Question: I wish to specify the regions in this plot by adding boxes with the marked regions and intercepts running through the x and y axes, which I generated using ggplot2 for the data <URL>
'''
p <- ggplot(data, aes(Res1,Res2,fill=Val)) +
geom_tile() +
scale_fill_gradient(low="white", high="blue") +
theme_bw() +
labs(x="Residue", y="Residue") +
theme(axis.text.y = element_text(face="bold",size=11),
panel.background = element_blank(),
legend.position="bottom",
axis.title=element_text(face="bold",size=14),
axis.ticks=element_blank(),
panel.grid.minor=element_blank(),
panel.grid.major=element_blank(),
axis.text.x = element_text(face="bold",size=11)) +
scale_colour_hue(l=40) +
scale_x_continuous(expand=c(0,0))
'''

The regions are [1:5=M1; 6:11=M2; 12:15=M3; 16:30=M4]
I. One way is either adding blocks at the end of axes for which I tried using geom_rect command, but I always find one or other error. I tried things as:
'''
Df <- data.frame(x1=c(1,6,12,16),
x2=c(5,11,15,30),
t=c("M1", "M2", "M3", "M4"))
p + geom_rect(data=Df,
aes(xmin=x1,xmax=x2,ymax=1,ymin=2,fill=t)) +
scale_fill_manual(values=c("red", "blue", "green", "black"))
'''
I get errors like: Scaling continuous to discrete or vice verse if I try to change the scale. If I specify y1,y2 values in Df as y1=c(1,1,1,1) and y2=c(2,2,2,2). I get errors as:
Aesthetics must either be length one, or the same length as the dataProblems.
I am probably doing wrong with geom_rect, since this is first time I am using. I wish to specify boxes at the end of x-axis (If below value y=1, it will be much nicer as it will not hide the actual plots) and right to the y2-axis and then draw xintercepts and yintercepts.
II. If I forget about geom_rect for a while and try to use intercepts as markers, for instance the following code as:
'''
p <- ggplot(data=mydata, aes(Res1,Res2,fill=Val)) +
geom_tile() +
scale_fill_gradient2(low="red", high="blue") +
theme_bw() +
labs(x="Residue", y="Residue") +
theme(axis.text.y = element_text(face="bold",size=11),
panel.background =element_blank(),
legend.position="bottom",
axis.title=element_text(face="bold",size=14),
axis.ticks=element_blank(),
panel.grid.minor=element_blank(),
panel.grid.major=element_blank(),
axis.text.x = element_text(face="bold",size=11)) +
scale_colour_hue(l=40) +
scale_x_continuous(expand=c(0,0)) +
scale_y_continuous(expand=c(0,0)) +
geom_vline(aes(xintercept=Dom1), linetype="solid", colour="black", size=0.7)+
geom_hline(aes(yintercept=Dom2), linetype="solid", colour="black", size=0.7)
'''
I get error as:Error: Discrete value supplied to continuous scale. I know I am missing here something. but I am not able to see what. I do not very good knowledge of R, but I like it for analysis and plots, and wish to discover more. There may be other easier way to plot such plots. Any help is appreciated!
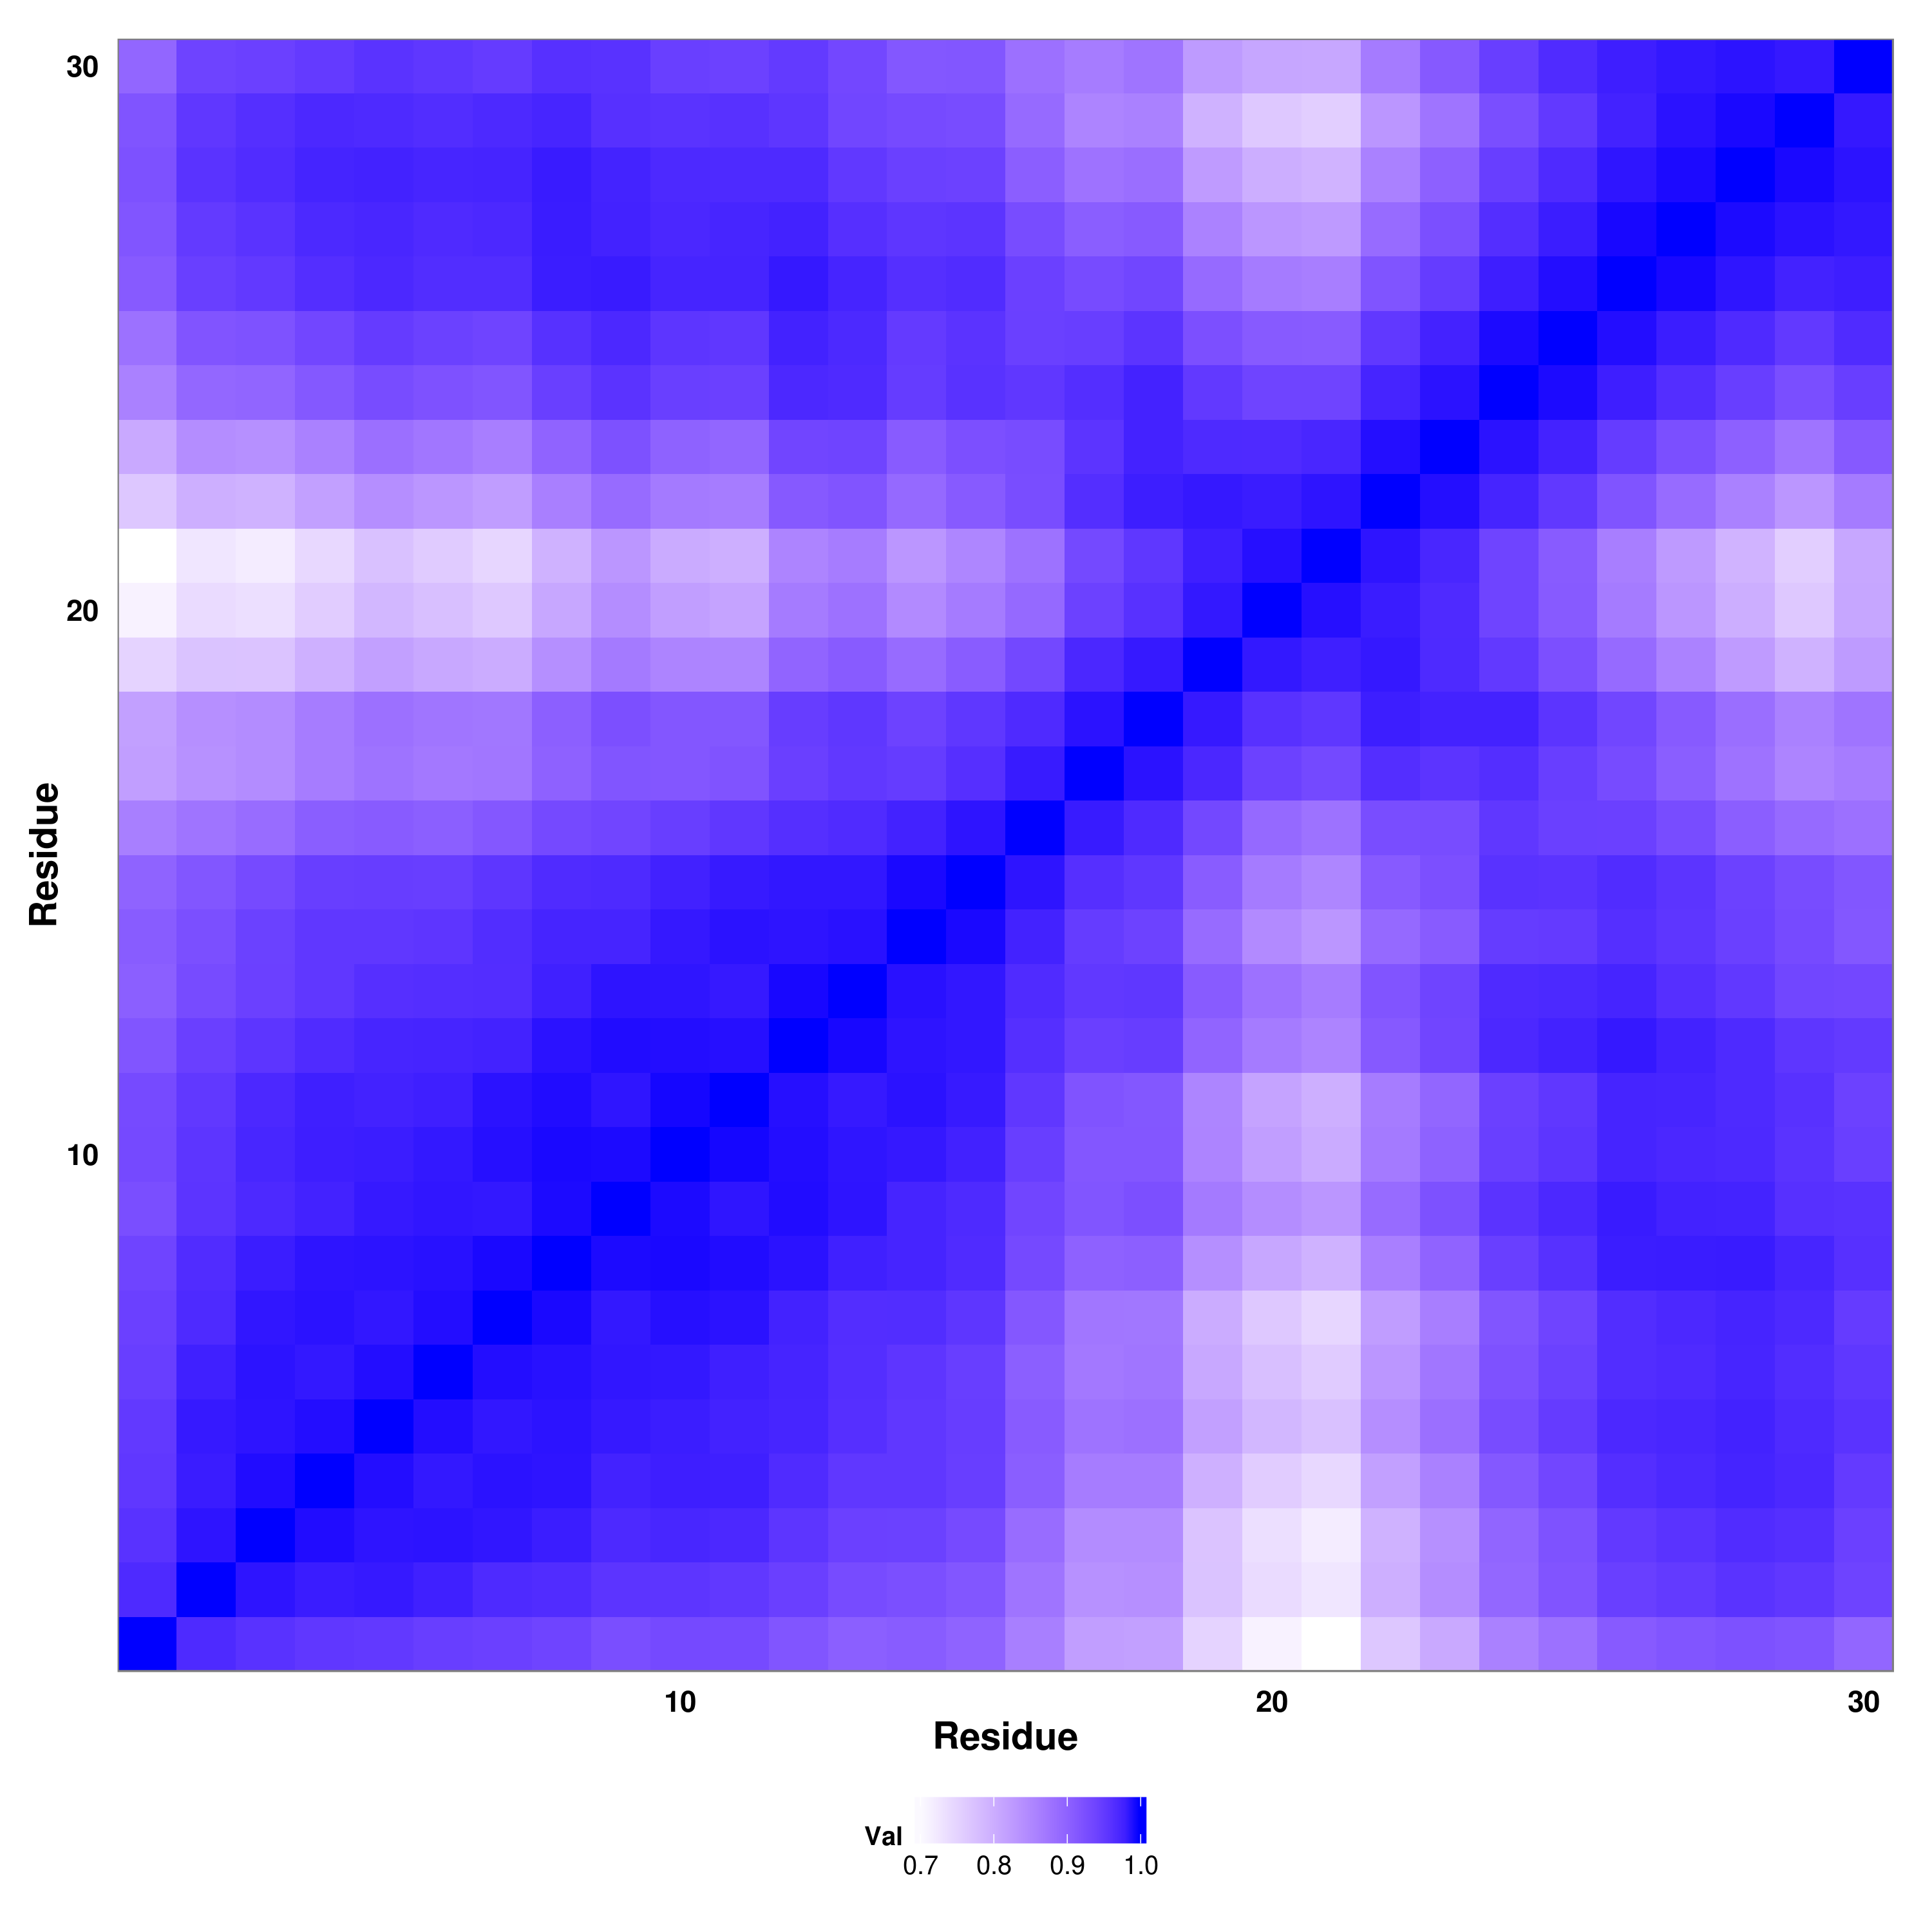
Answer: I'll inline your data
'''
data <- read.csv(text=
"Dom1,Res1,Dom2,Res2,Val
M1,1,M1,1,1
M1,1,M1,2,0.96978
M1,1,M1,3,0.961
M1,1,M1,4,0.95495
M1,1,M1,5,0.9525
M1,1,M2,6,0.94745
M1,1,M2,7,0.9439
M1,1,M2,8,0.93963
M1,1,M2,9,0.92747
M1,1,M2,10,0.93275
M1,1,M2,11,0.93267
M1,1,M3,12,0.91837
M1,1,M3,13,0.90537
M1,1,M3,14,0.90913
M1,1,M3,15,0.8998
M1,1,M4,16,0.86228
M1,1,M4,17,0.82022
M1,1,M4,18,0.81726
M1,1,M4,19,0.74939
M1,1,M4,20,0.70877
M1,1,M4,21,0.69285
M1,1,M4,22,0.76588
M1,1,M4,23,0.80563
M1,1,M4,24,0.86017
M1,1,M4,25,0.88171
M1,1,M4,26,0.91169
M1,1,M4,27,0.91854
M1,1,M4,28,0.92305
M1,1,M4,29,0.91976
M1,1,M4,30,0.89547
M1,2,M1,1,0.96978
M1,2,M1,2,1
M1,2,M1,3,0.98903
M1,2,M1,4,0.98303
M1,2,M1,5,0.98538
M1,2,M2,6,0.97958
M1,2,M2,7,0.96968
M1,2,M2,8,0.96762
M1,2,M2,9,0.95869
M1,2,M2,10,0.95757
M1,2,M2,11,0.95369
M1,2,M3,12,0.94539
M1,2,M3,13,0.93139
M1,2,M3,14,0.9261
M1,2,M3,15,0.9172
M1,2,M4,16,0.87634
M1,2,M4,17,0.83872
M1,2,M4,18,0.84047
M1,2,M4,19,0.77153
M1,2,M4,20,0.7397
M1,2,M4,21,0.7247
M1,2,M4,22,0.79714
M1,2,M4,23,0.84296
M1,2,M4,24,0.89441
M1,2,M4,25,0.91888
M1,2,M4,26,0.94585
M1,2,M4,27,0.95228
M1,2,M4,28,0.96027
M1,2,M4,29,0.95493
M1,2,M4,30,0.94091
M1,3,M1,1,0.961
M1,3,M1,2,0.98903
M1,3,M1,3,1
M1,3,M1,4,0.99413
M1,3,M1,5,0.98892
M1,3,M2,6,0.9895
M1,3,M2,7,0.98794
M1,3,M2,8,0.98202
M1,3,M2,9,0.9704
M1,3,M2,10,0.97422
M1,3,M2,11,0.97159
M1,3,M3,12,0.95773
M1,3,M3,13,0.9439
M1,3,M3,14,0.94324
M1,3,M3,15,0.93204
M1,3,M4,16,0.88796
M1,3,M4,17,0.84515
M1,3,M4,18,0.84437
M1,3,M4,19,0.77076
M1,3,M4,20,0.73403
M1,3,M4,21,0.71655
M1,3,M4,22,0.79334
M1,3,M4,23,0.83953
M1,3,M4,24,0.89654
M1,3,M4,25,0.92172
M1,3,M4,26,0.95241
M1,3,M4,27,0.96009
M1,3,M4,28,0.96823
M1,3,M4,29,0.96464
M1,3,M4,30,0.94389
M1,4,M1,1,0.95495
M1,4,M1,2,0.98303
M1,4,M1,3,0.99413
M1,4,M1,4,1
M1,4,M1,5,0.99329
M1,4,M2,6,0.98668
M1,4,M2,7,0.99031
M1,4,M2,8,0.98878
M1,4,M2,9,0.97758
M1,4,M2,10,0.98115
M1,4,M2,11,0.98042
M1,4,M3,12,0.96877
M1,4,M3,13,0.95534
M1,4,M3,14,0.95546
M1,4,M3,15,0.94651
M1,4,M4,16,0.90653
M1,4,M4,17,0.86694
M1,4,M4,18,0.8655
M1,4,M4,19,0.79593
M1,4,M4,20,0.75875
M1,4,M4,21,0.74233
M1,4,M4,22,0.81732
M1,4,M4,23,0.85983
M1,4,M4,24,0.91437
M1,4,M4,25,0.93693
M1,4,M4,26,0.96472
M1,4,M4,27,0.97103
M1,4,M4,28,0.97578
M1,4,M4,29,0.97189
M1,4,M4,30,0.95132
M1,5,M1,1,0.9525
M1,5,M1,2,0.98538
M1,5,M1,3,0.98892
M1,5,M1,4,0.99329
M1,5,M1,5,1
M1,5,M2,6,0.9935
M1,5,M2,7,0.98689
M1,5,M2,8,0.98966
M1,5,M2,9,0.98515
M1,5,M2,10,0.98223
M1,5,M2,11,0.97775
M1,5,M3,12,0.97485
M1,5,M3,13,0.96356
M1,5,M3,14,0.95521
M1,5,M3,15,0.94754
M1,5,M4,16,0.90973
M1,5,M4,17,0.87846
M1,5,M4,18,0.88207
M1,5,M4,19,0.81775
M1,5,M4,20,0.78753
M1,5,M4,21,0.77318
M1,5,M4,22,0.84131
M1,5,M4,23,0.8833
M1,5,M4,24,0.92981
M1,5,M4,25,0.9501
M1,5,M4,26,0.9716
M1,5,M4,27,0.97375
M1,5,M4,28,0.97814
M1,5,M4,29,0.96984
M1,5,M4,30,0.95995
M2,6,M1,1,0.94745
M2,6,M1,2,0.97958
M2,6,M1,3,0.9895
M2,6,M1,4,0.98668
M2,6,M1,5,0.9935
M2,6,M2,6,1
M2,6,M2,7,0.99306
M2,6,M2,8,0.99169
M2,6,M2,9,0.98767
M2,6,M2,10,0.9865
M2,6,M2,11,0.9804
M2,6,M3,12,0.97537
M2,6,M3,13,0.96499
M2,6,M3,14,0.9568
M2,6,M3,15,0.9467
M2,6,M4,16,0.90541
M2,6,M4,17,0.8711
M2,6,M4,18,0.87525
M2,6,M4,19,0.80727
M2,6,M4,20,0.77667
M2,6,M4,21,0.76068
M2,6,M4,22,0.83033
M2,6,M4,23,0.87392
M2,6,M4,24,0.92271
M2,6,M4,25,0.9437
M2,6,M4,26,0.96695
M2,6,M4,27,0.96902
M2,6,M4,28,0.97511
M2,6,M4,29,0.96654
M2,6,M4,30,0.95583
M2,7,M1,1,0.9439
M2,7,M1,2,0.96968
M2,7,M1,3,0.98794
M2,7,M1,4,0.99031
M2,7,M1,5,0.98689
M2,7,M2,6,0.99306
M2,7,M2,7,1
M2,7,M2,8,0.99596
M2,7,M2,9,0.98631
M2,7,M2,10,0.99185
M2,7,M2,11,0.99026
M2,7,M3,12,0.97789
M2,7,M3,13,0.96633
M2,7,M3,14,0.96697
M2,7,M3,15,0.95647
M2,7,M4,16,0.91496
M2,7,M4,17,0.87383
M2,7,M4,18,0.87323
M2,7,M4,19,0.80191
M2,7,M4,20,0.76401
M2,7,M4,21,0.74644
M2,7,M4,22,0.82167
M2,7,M4,23,0.86321
M2,7,M4,24,0.9184
M2,7,M4,25,0.93946
M2,7,M4,26,0.96688
M2,7,M4,27,0.97145
M2,7,M4,28,0.97573
M2,7,M4,29,0.97072
M2,7,M4,30,0.94998
M2,8,M1,1,0.93963
M2,8,M1,2,0.96762
M2,8,M1,3,0.98202
M2,8,M1,4,0.98878
M2,8,M1,5,0.98966
M2,8,M2,6,0.99169
M2,8,M2,7,0.99596
M2,8,M2,8,1
M2,8,M2,9,0.99523
M2,8,M2,10,0.99574
M2,8,M2,11,0.99373
M2,8,M3,12,0.99001
M2,8,M3,13,0.97997
M2,8,M3,14,0.97528
M2,8,M3,15,0.96843
M2,8,M4,16,0.93284
M2,8,M4,17,0.90178
M2,8,M4,18,0.90388
M2,8,M4,19,0.841
M2,8,M4,20,0.80839
M2,8,M4,21,0.79371
M2,8,M4,22,0.86173
M2,8,M4,23,0.89918
M2,8,M4,24,0.94565
M2,8,M4,25,0.96259
M2,8,M4,26,0.98234
M2,8,M4,27,0.98276
M2,8,M4,28,0.98332
M2,8,M4,29,0.97506
M2,8,M4,30,0.96287
M2,9,M1,1,0.92747
M2,9,M1,2,0.95869
M2,9,M1,3,0.9704
M2,9,M1,4,0.97758
M2,9,M1,5,0.98515
M2,9,M2,6,0.98767
M2,9,M2,7,0.98631
M2,9,M2,8,0.99523
M2,9,M2,9,1
M2,9,M2,10,0.99509
M2,9,M2,11,0.98827
M2,9,M3,12,0.99414
M2,9,M3,13,0.98894
M2,9,M3,14,0.97556
M2,9,M3,15,0.96971
M2,9,M4,16,0.93824
M2,9,M4,17,0.91811
M2,9,M4,18,0.92493
M2,9,M4,19,0.86931
M2,9,M4,20,0.84365
M2,9,M4,21,0.83023
M2,9,M4,22,0.88902
M2,9,M4,23,0.92319
M2,9,M4,24,0.95974
M2,9,M4,25,0.97195
M2,9,M4,26,0.98335
M2,9,M4,27,0.97789
M2,9,M4,28,0.97676
M2,9,M4,29,0.96309
M2,9,M4,30,0.96077
M2,10,M1,1,0.93275
M2,10,M1,2,0.95757
M2,10,M1,3,0.97422
M2,10,M1,4,0.98115
M2,10,M1,5,0.98223
M2,10,M2,6,0.9865
M2,10,M2,7,0.99185
M2,10,M2,8,0.99574
M2,10,M2,9,0.99509
M2,10,M2,10,1
M2,10,M2,11,0.99688
M2,10,M3,12,0.99342
M2,10,M3,13,0.98857
M2,10,M3,14,0.98596
M2,10,M3,15,0.97828
M2,10,M4,16,0.94678
M2,10,M4,17,0.91647
M2,10,M4,18,0.91665
M2,10,M4,19,0.85547
M2,10,M4,20,0.82011
M2,10,M4,21,0.80339
M2,10,M4,22,0.8691
M2,10,M4,23,0.90119
M2,10,M4,24,0.94588
M2,10,M4,25,0.95783
M2,10,M4,26,0.97557
M2,10,M4,27,0.9725
M2,10,M4,28,0.9704
M2,10,M4,29,0.9598
M2,10,M4,30,0.94594
M2,11,M1,1,0.93267
M2,11,M1,2,0.95369
M2,11,M1,3,0.97159
M2,11,M1,4,0.98042
M2,11,M1,5,0.97775
M2,11,M2,6,0.9804
M2,11,M2,7,0.99026
M2,11,M2,8,0.99373
M2,11,M2,9,0.98827
M2,11,M2,10,0.99688
M2,11,M2,11,1
M2,11,M3,12,0.99232
M2,11,M3,13,0.98524
M2,11,M3,14,0.99025
M2,11,M3,15,0.98449
M2,11,M4,16,0.95538
M2,11,M4,17,0.92026
M2,11,M4,18,0.9161
M2,11,M4,19,0.85421
M2,11,M4,20,0.81338
M2,11,M4,21,0.79707
M2,11,M4,22,0.86638
M2,11,M4,23,0.89584
M2,11,M4,24,0.944
M2,11,M4,25,0.95543
M2,11,M4,26,0.97567
M2,11,M4,27,0.97457
M2,11,M4,28,0.96988
M2,11,M4,29,0.96203
M2,11,M4,30,0.94264
M3,12,M1,1,0.91837
M3,12,M1,2,0.94539
M3,12,M1,3,0.95773
M3,12,M1,4,0.96877
M3,12,M1,5,0.97485
M3,12,M2,6,0.97537
M3,12,M2,7,0.97789
M3,12,M2,8,0.99001
M3,12,M2,9,0.99414
M3,12,M2,10,0.99342
M3,12,M2,11,0.99232
M3,12,M3,12,1
M3,12,M3,13,0.99641
M3,12,M3,14,0.98901
M3,12,M3,15,0.98706
M3,12,M4,16,0.96429
M3,12,M4,17,0.94535
M3,12,M4,18,0.94785
M3,12,M4,19,0.8978
M3,12,M4,20,0.86789
M3,12,M4,21,0.8554
M3,12,M4,22,0.91214
M3,12,M4,23,0.93765
M3,12,M4,24,0.97157
M3,12,M4,25,0.97767
M3,12,M4,26,0.98592
M3,12,M4,27,0.97795
M3,12,M4,28,0.97018
M3,12,M4,29,0.95611
M3,12,M4,30,0.95205
M3,13,M1,1,0.90537
M3,13,M1,2,0.93139
M3,13,M1,3,0.9439
M3,13,M1,4,0.95534
M3,13,M1,5,0.96356
M3,13,M2,6,0.96499
M3,13,M2,7,0.96633
M3,13,M2,8,0.97997
M3,13,M2,9,0.98894
M3,13,M2,10,0.98857
M3,13,M2,11,0.98524
M3,13,M3,12,0.99641
M3,13,M3,13,1
M3,13,M3,14,0.99048
M3,13,M3,15,0.98738
M3,13,M4,16,0.96857
M3,13,M4,17,0.95385
M3,13,M4,18,0.95585
M3,13,M4,19,0.90949
M3,13,M4,20,0.88043
M3,13,M4,21,0.86682
M3,13,M4,22,0.91879
M3,13,M4,23,0.94
M3,13,M4,24,0.96954
M3,13,M4,25,0.97128
M3,13,M4,26,0.97571
M3,13,M4,27,0.9638
M3,13,M4,28,0.95421
M3,13,M4,29,0.93712
M3,13,M4,30,0.93551
M3,14,M1,1,0.90913
M3,14,M1,2,0.9261
M3,14,M1,3,0.94324
M3,14,M1,4,0.95546
M3,14,M1,5,0.95521
M3,14,M2,6,0.9568
M3,14,M2,7,0.96697
M3,14,M2,8,0.97528
M3,14,M2,9,0.97556
M3,14,M2,10,0.98596
M3,14,M2,11,0.99025
M3,14,M3,12,0.98901
M3,14,M3,13,0.99048
M3,14,M3,14,1
M3,14,M3,15,0.9956
M3,14,M4,16,0.97773
M3,14,M4,17,0.94934
M3,14,M4,18,0.94178
M3,14,M4,19,0.88907
M3,14,M4,20,0.8468
M3,14,M4,21,0.83041
M3,14,M4,22,0.89185
M3,14,M4,23,0.90976
M3,14,M4,24,0.94992
M3,14,M4,25,0.95151
M3,14,M4,26,0.96424
M3,14,M4,27,0.95644
M3,14,M4,28,0.94461
M3,14,M4,29,0.93261
M3,14,M4,30,0.91578
M3,15,M1,1,0.8998
M3,15,M1,2,0.9172
M3,15,M1,3,0.93204
M3,15,M1,4,0.94651
M3,15,M1,5,0.94754
M3,15,M2,6,0.9467
M3,15,M2,7,0.95647
M3,15,M2,8,0.96843
M3,15,M2,9,0.96971
M3,15,M2,10,0.97828
M3,15,M2,11,0.98449
M3,15,M3,12,0.98706
M3,15,M3,13,0.98738
M3,15,M3,14,0.9956
M3,15,M3,15,1
M3,15,M4,16,0.98866
M3,15,M4,17,0.96347
M3,15,M4,18,0.9556
M3,15,M4,19,0.90871
M3,15,M4,20,0.86702
M3,15,M4,21,0.85323
M3,15,M4,22,0.91121
M3,15,M4,23,0.92495
M3,15,M4,24,0.96045
M3,15,M4,25,0.95922
M3,15,M4,26,0.96765
M3,15,M4,27,0.95831
M3,15,M4,28,0.94274
M3,15,M4,29,0.93018
M3,15,M4,30,0.91711
M4,16,M1,1,0.86228
M4,16,M1,2,0.87634
M4,16,M1,3,0.88796
M4,16,M1,4,0.90653
M4,16,M1,5,0.90973
M4,16,M2,6,0.90541
M4,16,M2,7,0.91496
M4,16,M2,8,0.93284
M4,16,M2,9,0.93824
M4,16,M2,10,0.94678
M4,16,M2,11,0.95538
M4,16,M3,12,0.96429
M4,16,M3,13,0.96857
M4,16,M3,14,0.97773
M4,16,M3,15,0.98866
M4,16,M4,16,1
M4,16,M4,17,0.98408
M4,16,M4,18,0.96932
M4,16,M4,19,0.93492
M4,16,M4,20,0.8919
M4,16,M4,21,0.87955
M4,16,M4,22,0.92844
M4,16,M4,23,0.92968
M4,16,M4,24,0.95523
M4,16,M4,25,0.94458
M4,16,M4,26,0.94434
M4,16,M4,27,0.92923
M4,16,M4,28,0.90579
M4,16,M4,29,0.89019
M4,16,M4,30,0.88223
M4,17,M1,1,0.82022
M4,17,M1,2,0.83872
M4,17,M1,3,0.84515
M4,17,M1,4,0.86694
M4,17,M1,5,0.87846
M4,17,M2,6,0.8711
M4,17,M2,7,0.87383
M4,17,M2,8,0.90178
M4,17,M2,9,0.91811
M4,17,M2,10,0.91647
M4,17,M2,11,0.92026
M4,17,M3,12,0.94535
M4,17,M3,13,0.95385
M4,17,M3,14,0.94934
M4,17,M3,15,0.96347
M4,17,M4,16,0.98408
M4,17,M4,17,1
M4,17,M4,18,0.99011
M4,17,M4,19,0.9725
M4,17,M4,20,0.94278
M4,17,M4,21,0.9338
M4,17,M4,22,0.96488
M4,17,M4,23,0.95881
M4,17,M4,24,0.96509
M4,17,M4,25,0.94652
M4,17,M4,26,0.93044
M4,17,M4,27,0.90666
M4,17,M4,28,0.87884
M4,17,M4,29,0.85584
M4,17,M4,30,0.86649
M4,18,M1,1,0.81726
M4,18,M1,2,0.84047
M4,18,M1,3,0.84437
M4,18,M1,4,0.8655
M4,18,M1,5,0.88207
M4,18,M2,6,0.87525
M4,18,M2,7,0.87323
M4,18,M2,8,0.90388
M4,18,M2,9,0.92493
M4,18,M2,10,0.91665
M4,18,M2,11,0.9161
M4,18,M3,12,0.94785
M4,18,M3,13,0.95585
M4,18,M3,14,0.94178
M4,18,M3,15,0.9556
M4,18,M4,16,0.96932
M4,18,M4,17,0.99011
M4,18,M4,18,1
M4,18,M4,19,0.98495
M4,18,M4,20,0.96178
M4,18,M4,21,0.95605
M4,18,M4,22,0.98137
M4,18,M4,23,0.9775
M4,18,M4,24,0.9773
M4,18,M4,25,0.95858
M4,18,M4,26,0.93733
M4,18,M4,27,0.91134
M4,18,M4,28,0.88493
M4,18,M4,29,0.85915
M4,18,M4,30,0.8772
M4,19,M1,1,0.74939
M4,19,M1,2,0.77153
M4,19,M1,3,0.77076
M4,19,M1,4,0.79593
M4,19,M1,5,0.81775
M4,19,M2,6,0.80727
M4,19,M2,7,0.80191
M4,19,M2,8,0.841
M4,19,M2,9,0.86931
M4,19,M2,10,0.85547
M4,19,M2,11,0.85421
M4,19,M3,12,0.8978
M4,19,M3,13,0.90949
M4,19,M3,14,0.88907
M4,19,M3,15,0.90871
M4,19,M4,16,0.93492
M4,19,M4,17,0.9725
M4,19,M4,18,0.98495
M4,19,M4,19,1
M4,19,M4,20,0.98667
M4,19,M4,21,0.98027
M4,19,M4,22,0.98592
M4,19,M4,23,0.96974
M4,19,M4,24,0.95275
M4,19,M4,25,0.925
M4,19,M4,26,0.89054
M4,19,M4,27,0.85738
M4,19,M4,28,0.82441
M4,19,M4,29,0.79389
M4,19,M4,30,0.82522
M4,20,M1,1,0.70877
M4,20,M1,2,0.7397
M4,20,M1,3,0.73403
M4,20,M1,4,0.75875
M4,20,M1,5,0.78753
M4,20,M2,6,0.77667
M4,20,M2,7,0.76401
M4,20,M2,8,0.80839
M4,20,M2,9,0.84365
M4,20,M2,10,0.82011
M4,20,M2,11,0.81338
M4,20,M3,12,0.86789
M4,20,M3,13,0.88043
M4,20,M3,14,0.8468
M4,20,M3,15,0.86702
M4,20,M4,16,0.8919
M4,20,M4,17,0.94278
M4,20,M4,18,0.96178
M4,20,M4,19,0.98667
M4,20,M4,20,1
M4,20,M4,21,0.99181
M4,20,M4,22,0.98307
M4,20,M4,23,0.96908
M4,20,M4,24,0.94001
M4,20,M4,25,0.91142
M4,20,M4,26,0.86788
M4,20,M4,27,0.83072
M4,20,M4,28,0.79916
M4,20,M4,29,0.76409
M4,20,M4,30,0.81011
M4,21,M1,1,0.69285
M4,21,M1,2,0.7247
M4,21,M1,3,0.71655
M4,21,M1,4,0.74233
M4,21,M1,5,0.77318
M4,21,M2,6,0.76068
M4,21,M2,7,0.74644
M4,21,M2,8,0.79371
M4,21,M2,9,0.83023
M4,21,M2,10,0.80339
M4,21,M2,11,0.79707
M4,21,M3,12,0.8554
M4,21,M3,13,0.86682
M4,21,M3,14,0.83041
M4,21,M3,15,0.85323
M4,21,M4,16,0.87955
M4,21,M4,17,0.9338
M4,21,M4,18,0.95605
M4,21,M4,19,0.98027
M4,21,M4,20,0.99181
M4,21,M4,21,1
M4,21,M4,22,0.98879
M4,21,M4,23,0.97357
M4,21,M4,24,0.93962
M4,21,M4,25,0.91034
M4,21,M4,26,0.86294
M4,21,M4,27,0.8256
M4,21,M4,28,0.79203
M4,21,M4,29,0.75696
M4,21,M4,30,0.80857
M4,22,M1,1,0.76588
M4,22,M1,2,0.79714
M4,22,M1,3,0.79334
M4,22,M1,4,0.81732
M4,22,M1,5,0.84131
M4,22,M2,6,0.83033
M4,22,M2,7,0.82167
M4,22,M2,8,0.86173
M4,22,M2,9,0.88902
M4,22,M2,10,0.8691
M4,22,M2,11,0.86638
M4,22,M3,12,0.91214
M4,22,M3,13,0.91879
M4,22,M3,14,0.89185
M4,22,M3,15,0.91121
M4,22,M4,16,0.92844
M4,22,M4,17,0.96488
M4,22,M4,18,0.98137
M4,22,M4,19,0.98592
M4,22,M4,20,0.98307
M4,22,M4,21,0.98879
M4,22,M4,22,1
M4,22,M4,23,0.99289
M4,22,M4,24,0.9754
M4,22,M4,25,0.95364
M4,22,M4,26,0.91924
M4,22,M4,27,0.88961
M4,22,M4,28,0.85966
M4,22,M4,29,0.83075
M4,22,M4,30,0.86816
M4,23,M1,1,0.80563
M4,23,M1,2,0.84296
M4,23,M1,3,0.83953
M4,23,M1,4,0.85983
M4,23,M1,5,0.8833
M4,23,M2,6,0.87392
M4,23,M2,7,0.86321
M4,23,M2,8,0.89918
M4,23,M2,9,0.92319
M4,23,M2,10,0.90119
M4,23,M2,11,0.89584
M4,23,M3,12,0.93765
M4,23,M3,13,0.94
M4,23,M3,14,0.90976
M4,23,M3,15,0.92495
M4,23,M4,16,0.92968
M4,23,M4,17,0.95881
M4,23,M4,18,0.9775
M4,23,M4,19,0.96974
M4,23,M4,20,0.96908
M4,23,M4,21,0.97357
M4,23,M4,22,0.99289
M4,23,M4,23,1
M4,23,M4,24,0.99022
M4,23,M4,25,0.97749
M4,23,M4,26,0.94989
M4,23,M4,27,0.92555
M4,23,M4,28,0.90302
M4,23,M4,29,0.87667
M4,23,M4,30,0.91216
M4,24,M1,1,0.86017
M4,24,M1,2,0.89441
M4,24,M1,3,0.89654
M4,24,M1,4,0.91437
M4,24,M1,5,0.92981
M4,24,M2,6,0.92271
M4,24,M2,7,0.9184
M4,24,M2,8,0.94565
M4,24,M2,9,0.95974
M4,24,M2,10,0.94588
M4,24,M2,11,0.944
M4,24,M3,12,0.97157
M4,24,M3,13,0.96954
M4,24,M3,14,0.94992
M4,24,M3,15,0.96045
M4,24,M4,16,0.95523
M4,24,M4,17,0.96509
M4,24,M4,18,0.9773
M4,24,M4,19,0.95275
M4,24,M4,20,0.94001
M4,24,M4,21,0.93962
M4,24,M4,22,0.9754
M4,24,M4,23,0.99022
M4,24,M4,24,1
M4,24,M4,25,0.99504
M4,24,M4,26,0.98122
M4,24,M4,27,0.96475
M4,24,M4,28,0.94675
M4,24,M4,29,0.92681
M4,24,M4,30,0.94628
M4,25,M1,1,0.88171
M4,25,M1,2,0.91888
M4,25,M1,3,0.92172
M4,25,M1,4,0.93693
M4,25,M1,5,0.9501
M4,25,M2,6,0.9437
M4,25,M2,7,0.93946
M4,25,M2,8,0.96259
M4,25,M2,9,0.97195
M4,25,M2,10,0.95783
M4,25,M2,11,0.95543
M4,25,M3,12,0.97767
M4,25,M3,13,0.97128
M4,25,M3,14,0.95151
M4,25,M3,15,0.95922
M4,25,M4,16,0.94458
M4,25,M4,17,0.94652
M4,25,M4,18,0.95858
M4,25,M4,19,0.925
M4,25,M4,20,0.91142
M4,25,M4,21,0.91034
M4,25,M4,22,0.95364
M4,25,M4,23,0.97749
M4,25,M4,24,0.99504
M4,25,M4,25,1
M4,25,M4,26,0.993
M4,25,M4,27,0.98199
M4,25,M4,28,0.96948
M4,25,M4,29,0.95317
M4,25,M4,30,0.9689
M4,26,M1,1,0.91169
M4,26,M1,2,0.94585
M4,26,M1,3,0.95241
M4,26,M1,4,0.96472
M4,26,M1,5,0.9716
M4,26,M2,6,0.96695
M4,26,M2,7,0.96688
M4,26,M2,8,0.98234
M4,26,M2,9,0.98335
M4,26,M2,10,0.97557
M4,26,M2,11,0.97567
M4,26,M3,12,0.98592
M4,26,M3,13,0.97571
M4,26,M3,14,0.96424
M4,26,M3,15,0.96765
M4,26,M4,16,0.94434
M4,26,M4,17,0.93044
M4,26,M4,18,0.93733
M4,26,M4,19,0.89054
M4,26,M4,20,0.86788
M4,26,M4,21,0.86294
M4,26,M4,22,0.91924
M4,26,M4,23,0.94989
M4,26,M4,24,0.98122
M4,26,M4,25,0.993
M4,26,M4,26,1
M4,26,M4,27,0.99621
M4,26,M4,28,0.98854
M4,26,M4,29,0.97795
M4,26,M4,30,0.98088
M4,27,M1,1,0.91854
M4,27,M1,2,0.95228
M4,27,M1,3,0.96009
M4,27,M1,4,0.97103
M4,27,M1,5,0.97375
M4,27,M2,6,0.96902
M4,27,M2,7,0.97145
M4,27,M2,8,0.98276
M4,27,M2,9,0.97789
M4,27,M2,10,0.9725
M4,27,M2,11,0.97457
M4,27,M3,12,0.97795
M4,27,M3,13,0.9638
M4,27,M3,14,0.95644
M4,27,M3,15,0.95831
M4,27,M4,16,0.92923
M4,27,M4,17,0.90666
M4,27,M4,18,0.91134
M4,27,M4,19,0.85738
M4,27,M4,20,0.83072
M4,27,M4,21,0.8256
M4,27,M4,22,0.88961
M4,27,M4,23,0.92555
M4,27,M4,24,0.96475
M4,27,M4,25,0.98199
M4,27,M4,26,0.99621
M4,27,M4,27,1
M4,27,M4,28,0.99535
M4,27,M4,29,0.99029
M4,27,M4,30,0.98643
M4,28,M1,1,0.92305
M4,28,M1,2,0.96027
M4,28,M1,3,0.96823
M4,28,M1,4,0.97578
M4,28,M1,5,0.97814
M4,28,M2,6,0.97511
M4,28,M2,7,0.97573
M4,28,M2,8,0.98332
M4,28,M2,9,0.97676
M4,28,M2,10,0.9704
M4,28,M2,11,0.96988
M4,28,M3,12,0.97018
M4,28,M3,13,0.95421
M4,28,M3,14,0.94461
M4,28,M3,15,0.94274
M4,28,M4,16,0.90579
M4,28,M4,17,0.87884
M4,28,M4,18,0.88493
M4,28,M4,19,0.82441
M4,28,M4,20,0.79916
M4,28,M4,21,0.79203
M4,28,M4,22,0.85966
M4,28,M4,23,0.90302
M4,28,M4,24,0.94675
M4,28,M4,25,0.96948
M4,28,M4,26,0.98854
M4,28,M4,27,0.99535
M4,28,M4,28,1
M4,28,M4,29,0.99585
M4,28,M4,30,0.98979
M4,29,M1,1,0.91976
M4,29,M1,2,0.95493
M4,29,M1,3,0.96464
M4,29,M1,4,0.97189
M4,29,M1,5,0.96984
M4,29,M2,6,0.96654
M4,29,M2,7,0.97072
M4,29,M2,8,0.97506
M4,29,M2,9,0.96309
M4,29,M2,10,0.9598
M4,29,M2,11,0.96203
M4,29,M3,12,0.95611
M4,29,M3,13,0.93712
M4,29,M3,14,0.93261
M4,29,M3,15,0.93018
M4,29,M4,16,0.89019
M4,29,M4,17,0.85584
M4,29,M4,18,0.85915
M4,29,M4,19,0.79389
M4,29,M4,20,0.76409
M4,29,M4,21,0.75696
M4,29,M4,22,0.83075
M4,29,M4,23,0.87667
M4,29,M4,24,0.92681
M4,29,M4,25,0.95317
M4,29,M4,26,0.97795
M4,29,M4,27,0.99029
M4,29,M4,28,0.99585
M4,29,M4,29,1
M4,29,M4,30,0.98616
M4,30,M1,1,0.89547
M4,30,M1,2,0.94091
M4,30,M1,3,0.94389
M4,30,M1,4,0.95132
M4,30,M1,5,0.95995
M4,30,M2,6,0.95583
M4,30,M2,7,0.94998
M4,30,M2,8,0.96287
M4,30,M2,9,0.96077
M4,30,M2,10,0.94594
M4,30,M2,11,0.94264
M4,30,M3,12,0.95205
M4,30,M3,13,0.93551
M4,30,M3,14,0.91578
M4,30,M3,15,0.91711
M4,30,M4,16,0.88223
M4,30,M4,17,0.86649
M4,30,M4,18,0.8772
M4,30,M4,19,0.82522
M4,30,M4,20,0.81011
M4,30,M4,21,0.80857
M4,30,M4,22,0.86816
M4,30,M4,23,0.91216
M4,30,M4,24,0.94628
M4,30,M4,25,0.9689
M4,30,M4,26,0.98088
M4,30,M4,27,0.98643
M4,30,M4,28,0.98979
M4,30,M4,29,0.98616
M4,30,M4,30,1")
'''
With that, I get the same plot you show.
You can add annotation bars like your first attempt with
'''
p +
annotate("rect", xmin=1, xmax=5, ymin=1, ymax=2, fill="red") +
annotate("rect", xmin=6, xmax=11, ymin=1, ymax=2, fill="blue") +
annotate("rect", xmin=12, xmax=15, ymin=1, ymax=2, fill="green") +
annotate("rect", xmin=16, xmax=30, ymin=1, ymax=2, fill="black")
'''
I used the 'xmin'/'xmax' values from your 'Df'.

For your second approach, I don't know what 'Dom1' and 'Dom2' are, but I'll guess
'''
p +
geom_vline(aes(xintercept=c(5.5, 11.5, 15.5)),
linetype="solid", colour="black", size=0.7)
'''

Your third approach that you showed in comments can be adapted as
'''
df = c(5,13,16,20)
dfx <- data.frame(df)
ggplot(data, aes(Res1,Res2,fill=Val)) +
geom_tile() +
scale_fill_gradient(low="white", high="blue") +
theme_bw() +
geom_hline(data=dfx, aes(yintercept=df), linetype="solid",
colour="black", size=2) +
geom_vline(data=dfx, aes(xintercept=df), linetype="solid",
colour="black", size=2) +
scale_x_continuous(breaks=c(5,13,16,20), expand=c(0,0)) +
scale_y_continuous(breaks=c(5,13,16,20), expand=c(0,0))
'''
yielding